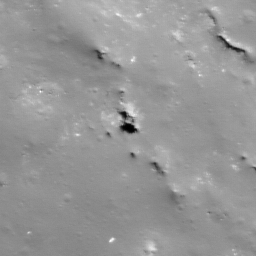
Pit: Oday 1
Host crater: Oday
Host type: impact_melt
Lunar coordinates: latitude -30.969, longitude 158.053